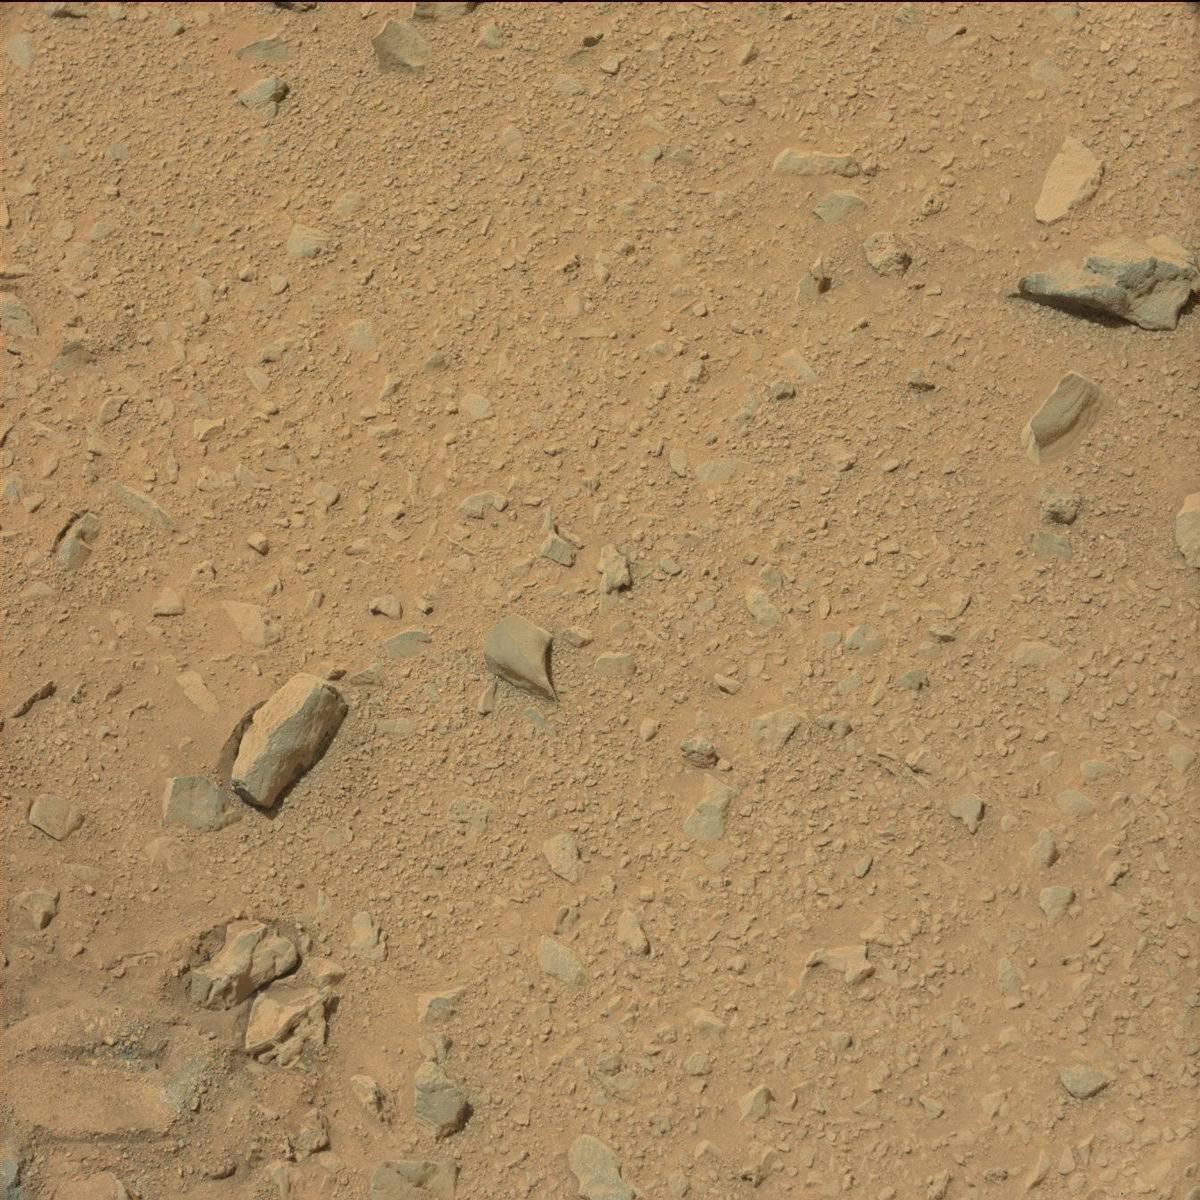
Terrain classes present: Bedrock, Rock, Sand / Soil, Track